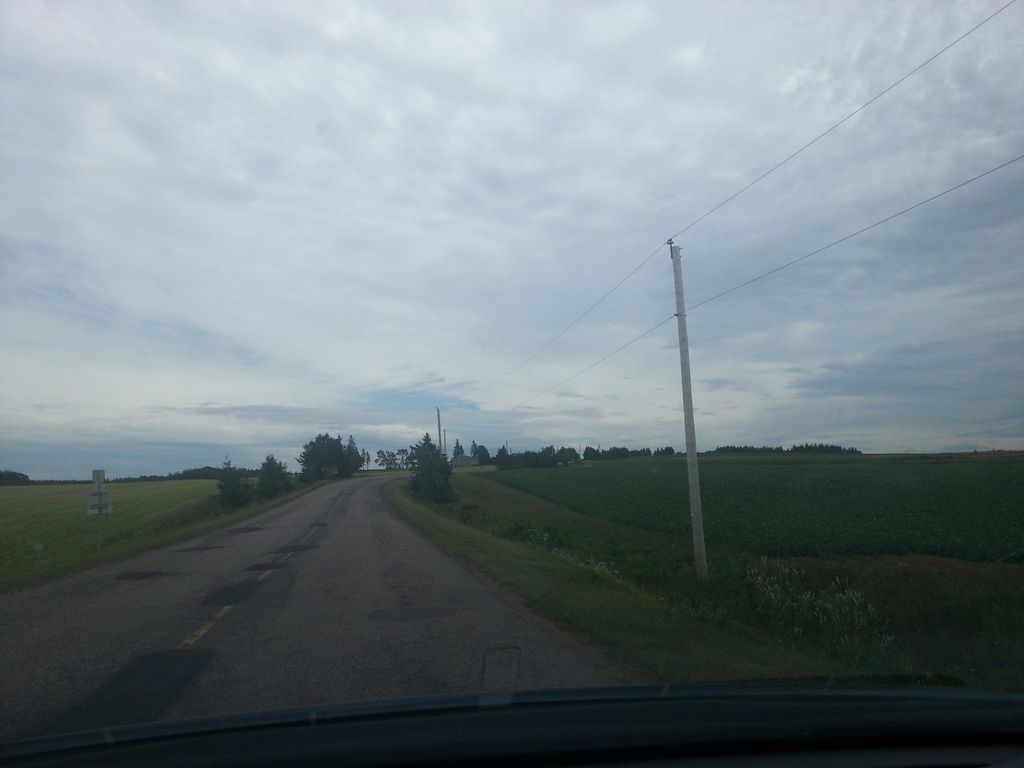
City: charlottetown